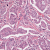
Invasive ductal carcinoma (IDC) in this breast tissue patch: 1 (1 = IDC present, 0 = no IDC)